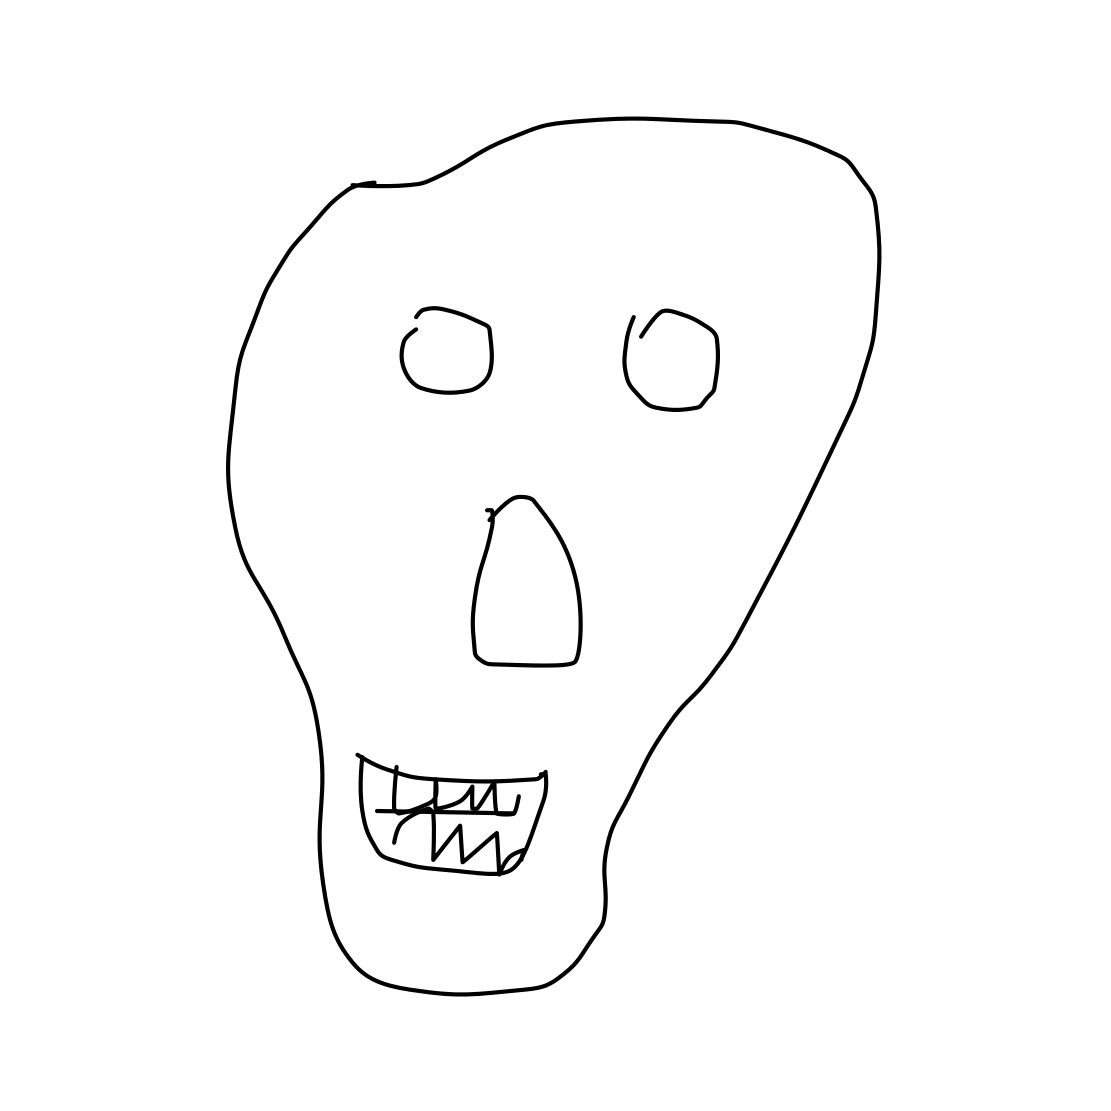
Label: skull